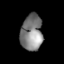
Tissue: skin
Cell type: Others
Senescence score: 0.7639
Nuclear area (px): 771
Mean DAPI intensity: 129.575